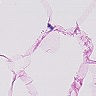
Metastatic tissue present: no